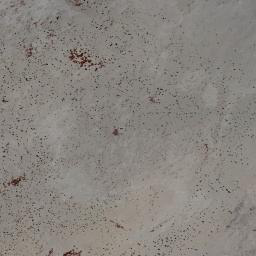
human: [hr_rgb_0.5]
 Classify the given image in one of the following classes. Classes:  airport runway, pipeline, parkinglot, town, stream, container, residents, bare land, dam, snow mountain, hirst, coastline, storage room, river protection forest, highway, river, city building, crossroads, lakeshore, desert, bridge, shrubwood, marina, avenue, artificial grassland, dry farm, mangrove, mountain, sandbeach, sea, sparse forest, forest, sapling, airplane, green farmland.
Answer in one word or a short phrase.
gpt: bare land